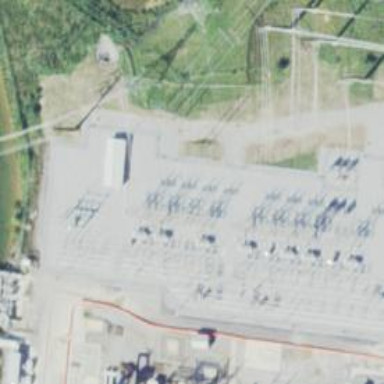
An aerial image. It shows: Switch for power supply.